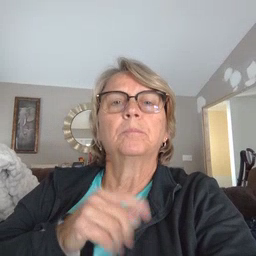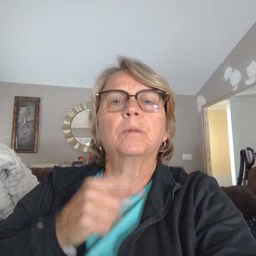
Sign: home